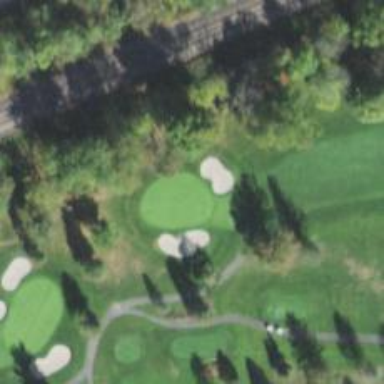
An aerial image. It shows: Golf hole.